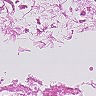
Metastatic tissue present: no